Question: I'm new to this. I tried implementing Facebook SDK yesterday and was successful with it. But after that, I wasn't able to build my project. The Facebook thing wanted me to choose an android SDK. I chose the location where Android SDK was placed. And yet it wasn;t building the project. I downloaded new SDK's from Android Studio's SDK Manager gave that location. Searched Stack / UnityAnswers. Everyone said it was stuck at build scene 0. But mine feels different. And when this build is stuck at this stage (as in the image attached below). If i open my task manager its says unity not responding. I also tried giving the SDK location what unity recommends it still gets stuck at this point as shown in image below.
Point where my build is stuck:

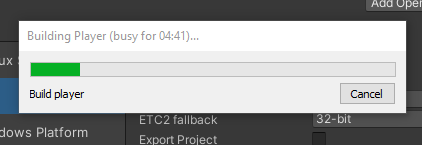
Answer: The Facebook SDK for Unity is quite broken. <URL> and they never respond to any of them, they just mark them closed them without reading them it seems. It is usually extremely difficult to get it to work, especially when there are other SDKs involved.
My advice is don't use it, if possible. Save yourself a huge amount of pain if you can.
That being said, last time I used it this was the fix that worked for me.
1. Using the PlayServicesResolve, Resolve libraries
2. Do not Delete Resolved Libraries
Then change proguard and gradle like this:
Proguard:
'''
-keep public class com.facebook.**{public *; } -keep public class com.facebook.internal.**{ public *; }
'''
In Gradle we commented out a few libraries as follows:
'''
'// Android Resolver Repos End
apply plugin: 'com.android.library'
dependencies {
implementation fileTree(dir: 'libs', include: ['*.jar'])
implementation 'com.google.android.gms:play-services-ads-identifier:17.0.0'
// Android Resolver Dependencies Start
//implementation 'com.android.support:appcompat-v7:25.3.1' // Facebook.Unity.Editor.AndroidSupportLibraryResolver.addSupportLibraryDependency
//implementation 'com.android.support:support-v4:25.3.1' // Facebook.Unity.Editor.AndroidSupportLibraryResolver.addSupportLibraryDependency
//implementation 'com.android.support:customtabs:25.3.1' // Facebook.Unity.Editor.AndroidSupportLibraryResolver.addSupportLibraryDependency
implementation 'com.facebook.android:audience-network-sdk:6.0.0' // Assets/IronSource/Editor/ISFacebookAdapterDependencies.xml:8
implementation 'com.facebook.android:facebook-applinks:[7.1.0, 8)' // Assets/FacebookSDK/Plugins/Editor/Dependencies.xml:6
implementation 'com.facebook.android:facebook-share:[7.1.0, 8)' // Assets/FacebookSDK/Plugins/Editor/Dependencies.xml:8
implementation 'com.android.support:cardview-v7:25.3.1' // Facebook.Unity.Editor.AndroidSupportLibraryResolver.addSupportLibraryDependency
implementation 'com.facebook.android:facebook-gamingservices:[7.1.0, 8)' // Assets/FacebookSDK/Plugins/Editor/Dependencies.xml:9
implementation 'com.parse.bolts:bolts-android:1.4.0' // Assets/FacebookSDK/Plugins/Editor/Dependencies.xml:4
implementation 'com.facebook.android:facebook-core:[7.1.0, 8)' // Assets/FacebookSDK/Plugins/Editor/Dependencies.xml:5
implementation 'com.facebook.android:facebook-login:[7.1.0, 8)' // Assets/FacebookSDK/Plugins/Editor/Dependencies.xml:7
implementation 'com.google.android.gms:play-services-ads:19.4.0' // Assets/IronSource/Editor/ISAdMobAdapterDependencies.xml:8
implementation 'com.google.android.gms:play-services-ads-identifier:17.0.0' // Assets/IronSource/Editor/IronSourceSDKDependencies.xml:17
implementation 'com.google.android.gms:play-services-basement:17.2.1' // Assets/IronSource/Editor/IronSourceSDKDependencies.xml:25
// Android Resolver Dependencies End
**DEPS**}'
'''